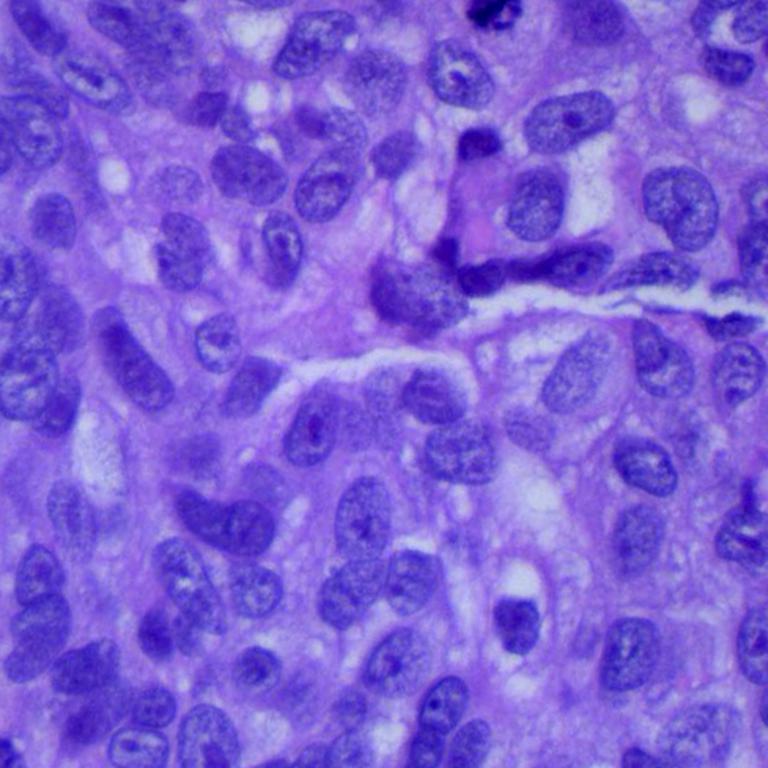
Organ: lung
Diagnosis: squamous carcinomas